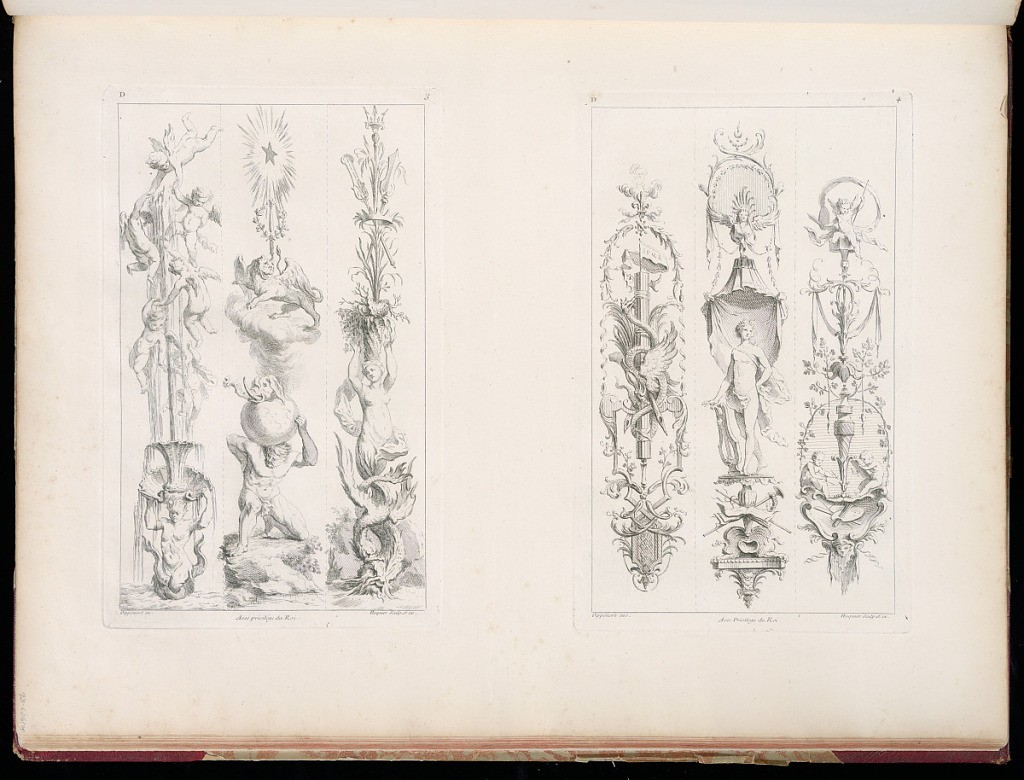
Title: Designs for Vertical Friezes or Pilasters
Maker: Gilles-Marie Oppenord, French, 1672–1742
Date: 1749-1761
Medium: Etching and engraving on laid paper
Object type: Bound print
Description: Page printed with two plates of designs for vertical panels or pilasters. The left plate has three designs, decorated with, from left to right: an anguiped fountain with winged putti around the spraying water; an Atlas with a winged lion atop a cloud; and a half-human half-dragon grotesque with coral, shells, and seaweed emerging from her head. The right plate has three designs, decorated with, from left to right: an ornamented fasces with dragons; Apollo with a lyre under a baldachin; and a grotesque design with a putto holding attributes of painting at the top. Both plates are signed and numbered.